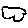
Label: cloud